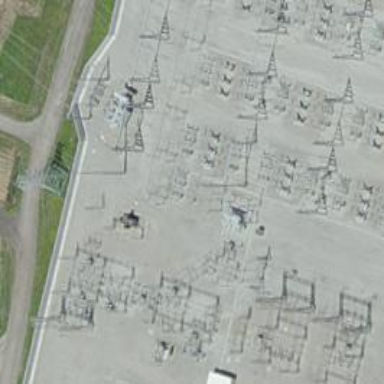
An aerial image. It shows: Switch for power supply.